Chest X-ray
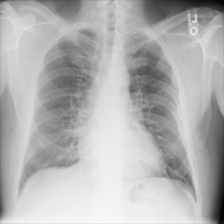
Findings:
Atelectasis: negative
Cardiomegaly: negative
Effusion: negative
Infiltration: negative
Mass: negative
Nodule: negative
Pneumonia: negative
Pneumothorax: negative
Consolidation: negative
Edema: negative
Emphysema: negative
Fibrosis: negative
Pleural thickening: negative
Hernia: negative